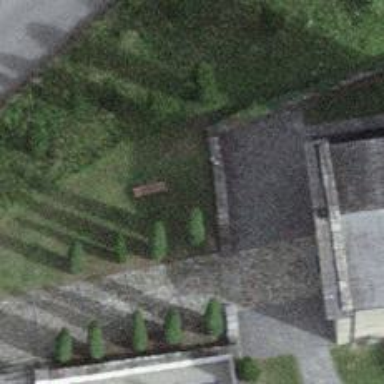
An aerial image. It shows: Bench.